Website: macys
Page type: gifting
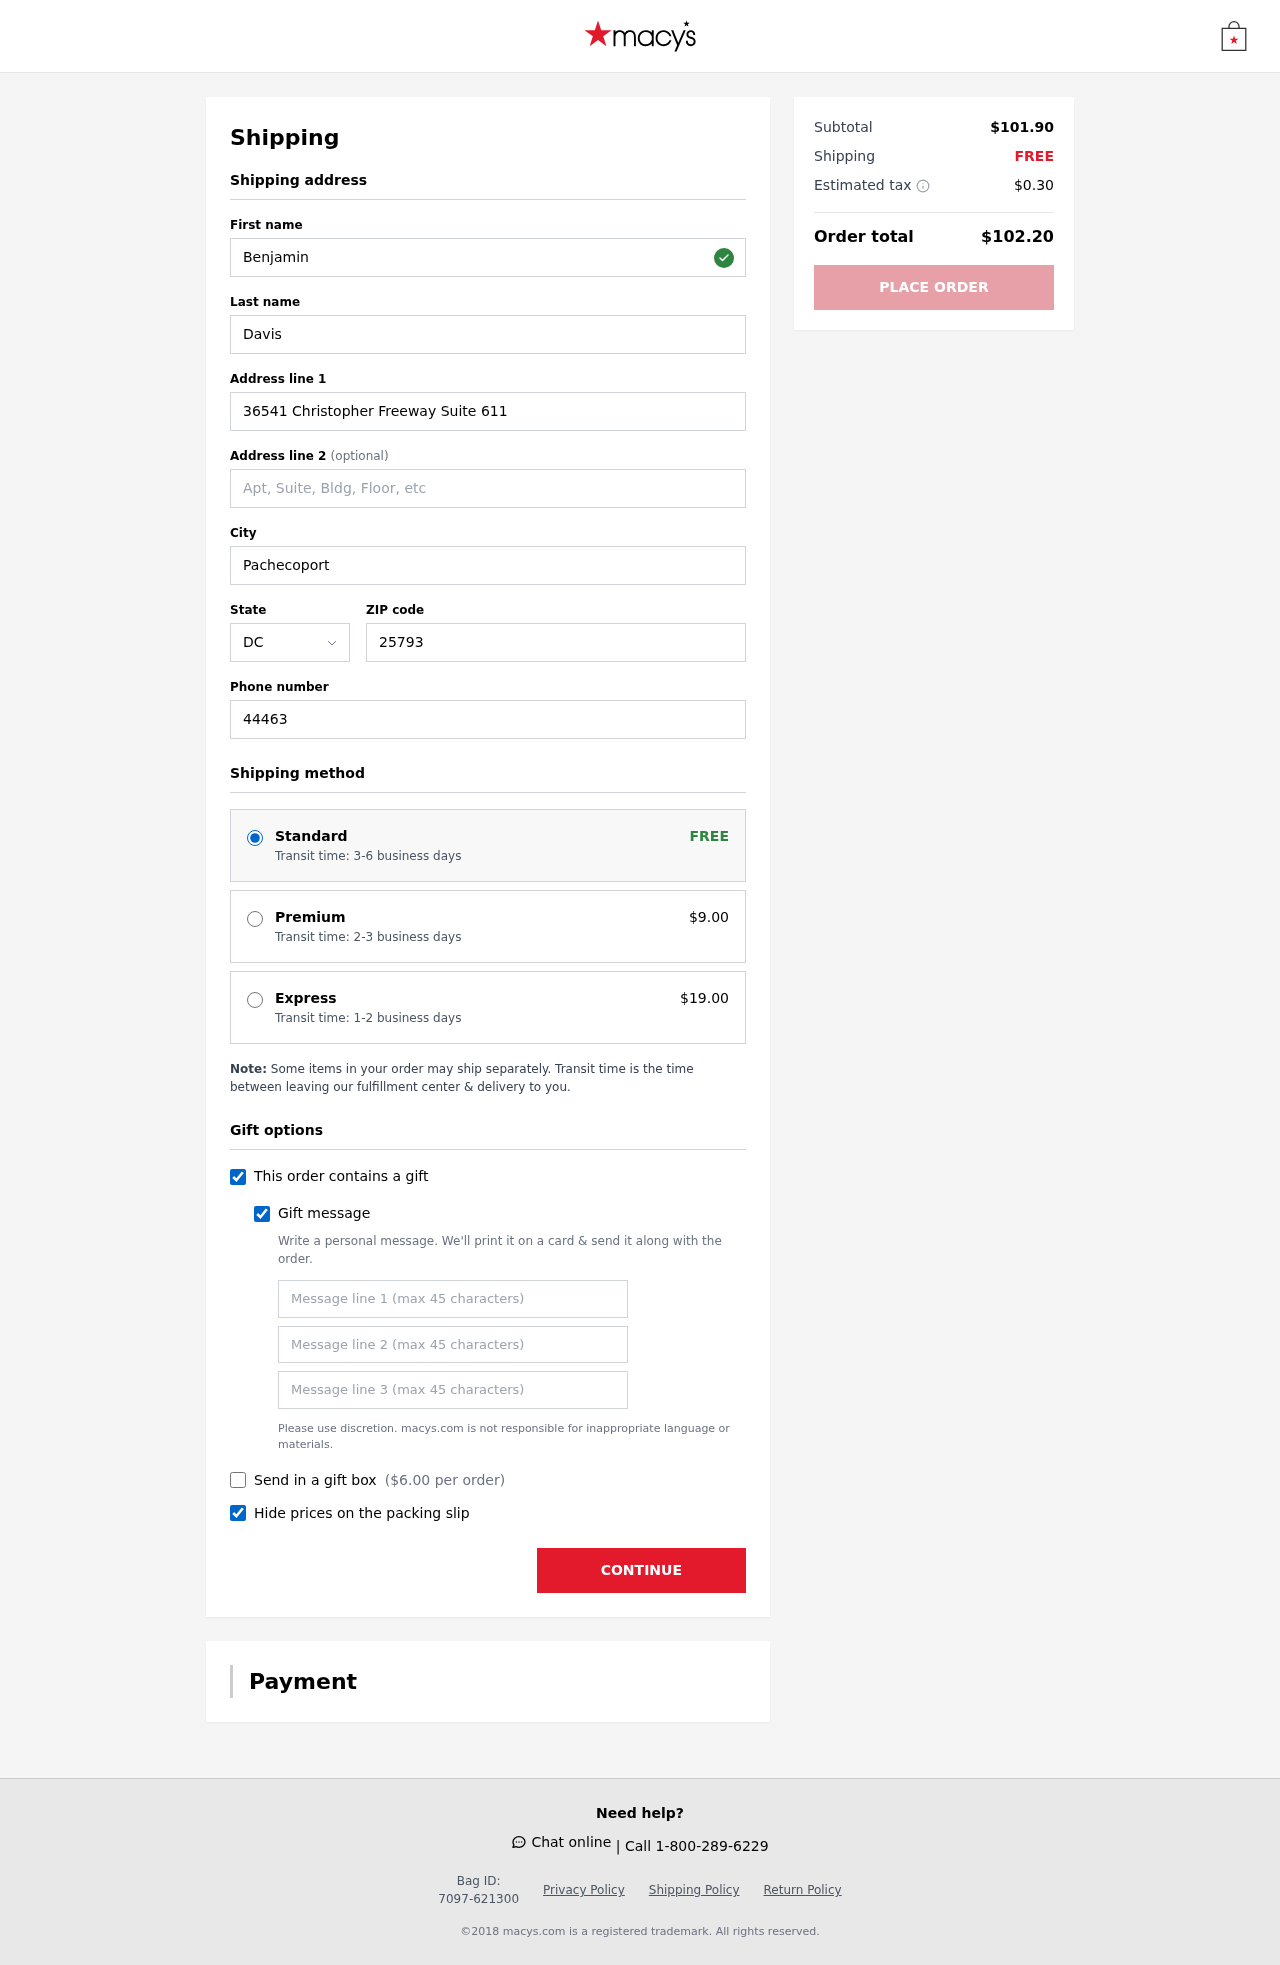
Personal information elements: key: PII_STATE_ABBR
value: DC
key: PII_FIRSTNAME
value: Benjamin
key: PII_LASTNAME
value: Davis
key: PII_STREET
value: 36541 Christopher Freeway Suite 611
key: PII_CITY
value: Pachecoport
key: PII_POSTCODE
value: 25793
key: PII_PHONE
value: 4446319609
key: PII_GIFT_MESSAGE
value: Hey Jeffrey, I saw these cool trainers and thought they’d be perfect for all your adventures! I can’t wait to see you rocking them. Enjoy! - Benjamin
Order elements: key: ORDER_SHIPPING_STANDARD
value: Transit time: 3-6 business days
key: ORDER_SHIPPING_PREMIUM
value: Transit time: 2-3 business days
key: ORDER_SHIPPING_PREMIUM_PRICE
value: $9.00
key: ORDER_SHIPPING_EXPRESS
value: Transit time: 1-2 business days
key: ORDER_SHIPPING_EXPRESS_PRICE
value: $19.00
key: ORDER_GIFT_BOX_PRICE
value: $6.00
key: ORDER_SUBTOTAL
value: $101.90
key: ORDER_SHIPPING_COST
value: FREE
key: ORDER_TAX
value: $0.30
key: ORDER_TOTAL
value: $102.20